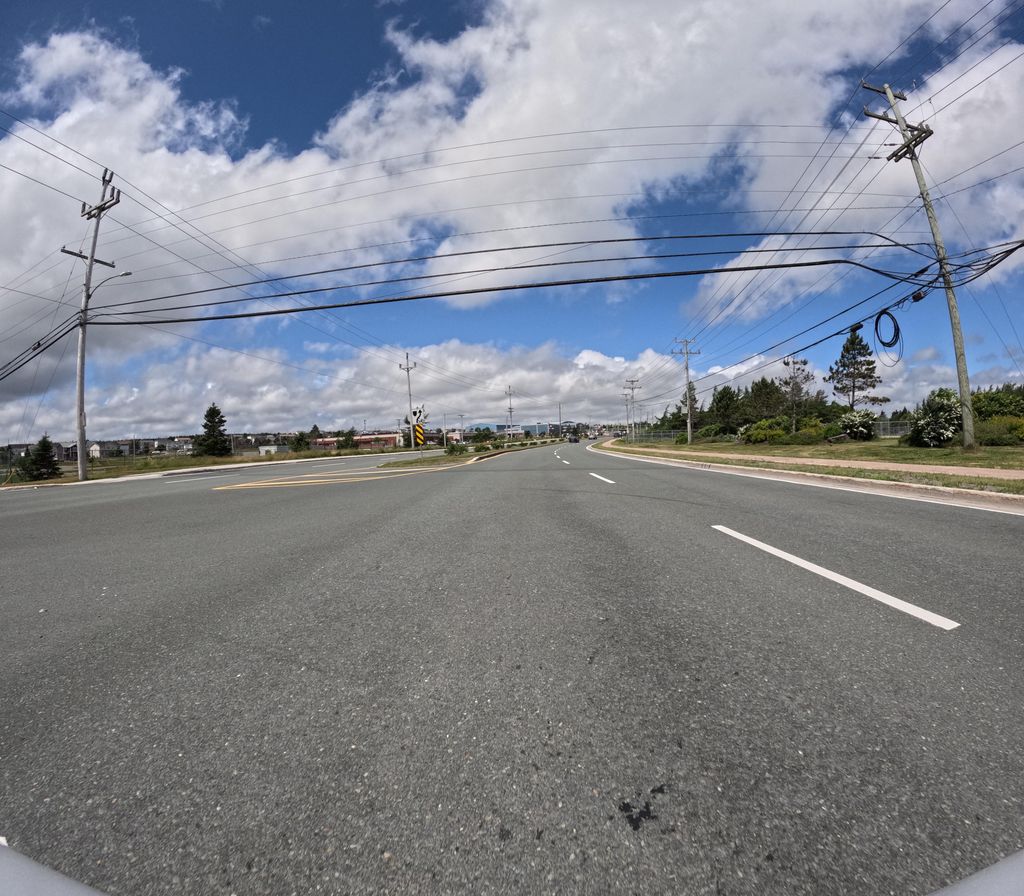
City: st_johns